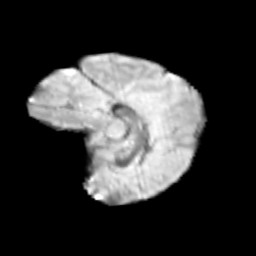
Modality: T2w
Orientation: sagittal
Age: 11
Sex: female
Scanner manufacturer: siemens
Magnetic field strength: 3 T
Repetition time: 3.8 s
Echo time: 0.07 s